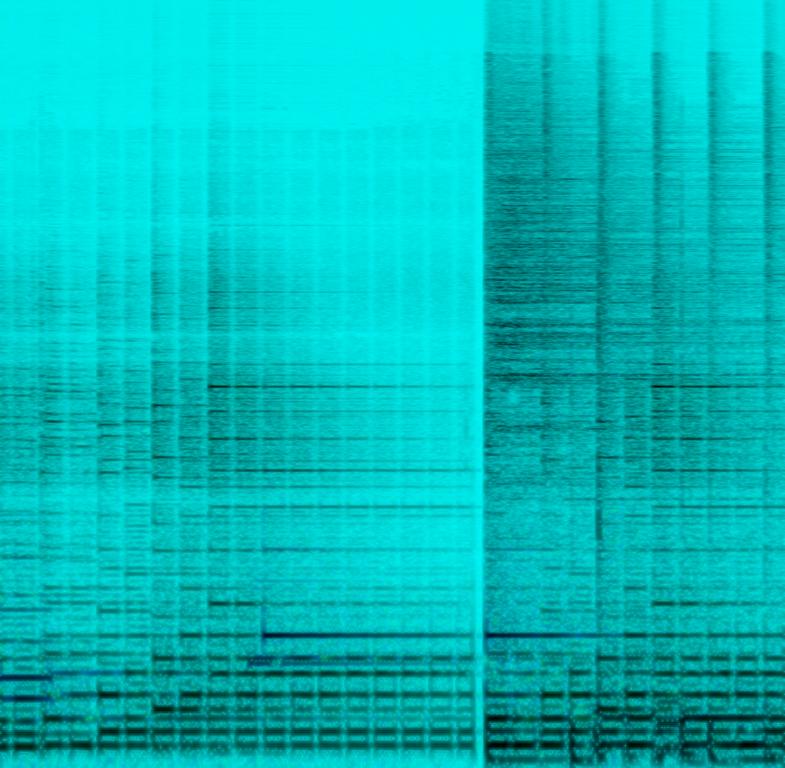
This song is an instrumental. The tempo is medium with an interesting electric guitar riff and subtle keyboard followed by energetic drumming, Funky bass lines and keyboard arrangement. The song gradually builds up and is catchy, youthful, upbeat, melodious, captivating and groovy. This song is Soft Rock.